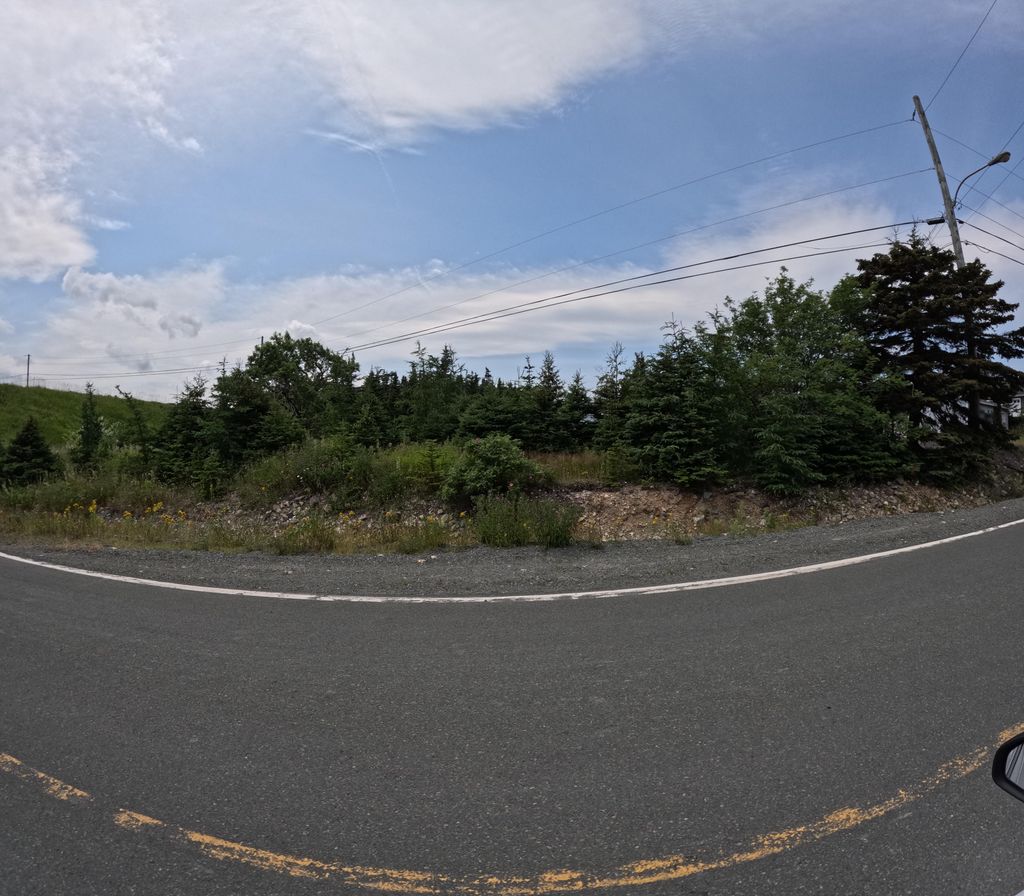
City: st_johns